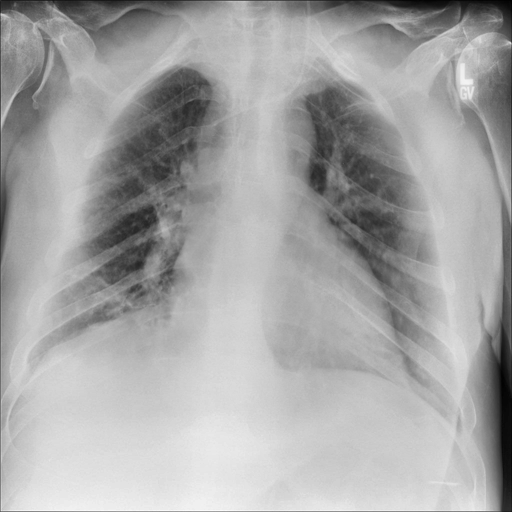
Finding: NORMAL